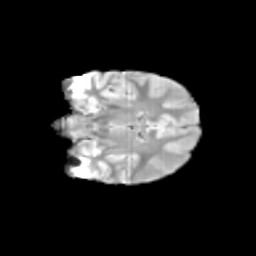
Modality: T2w
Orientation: coronal
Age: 12
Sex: female
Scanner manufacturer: siemens
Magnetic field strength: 3 T
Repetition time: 3.8 s
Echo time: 0.07 s